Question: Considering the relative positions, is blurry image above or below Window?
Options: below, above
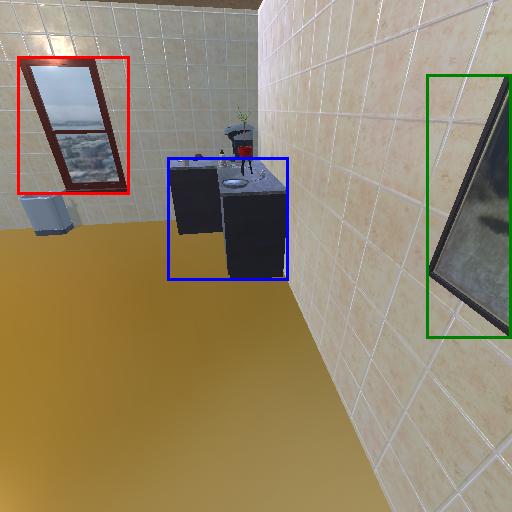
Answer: below